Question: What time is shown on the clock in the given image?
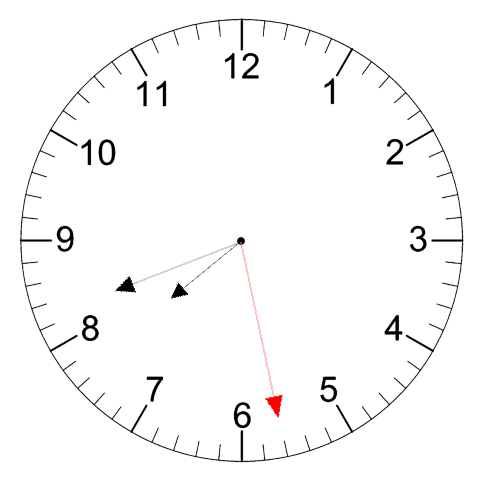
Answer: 07:41:28